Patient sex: M
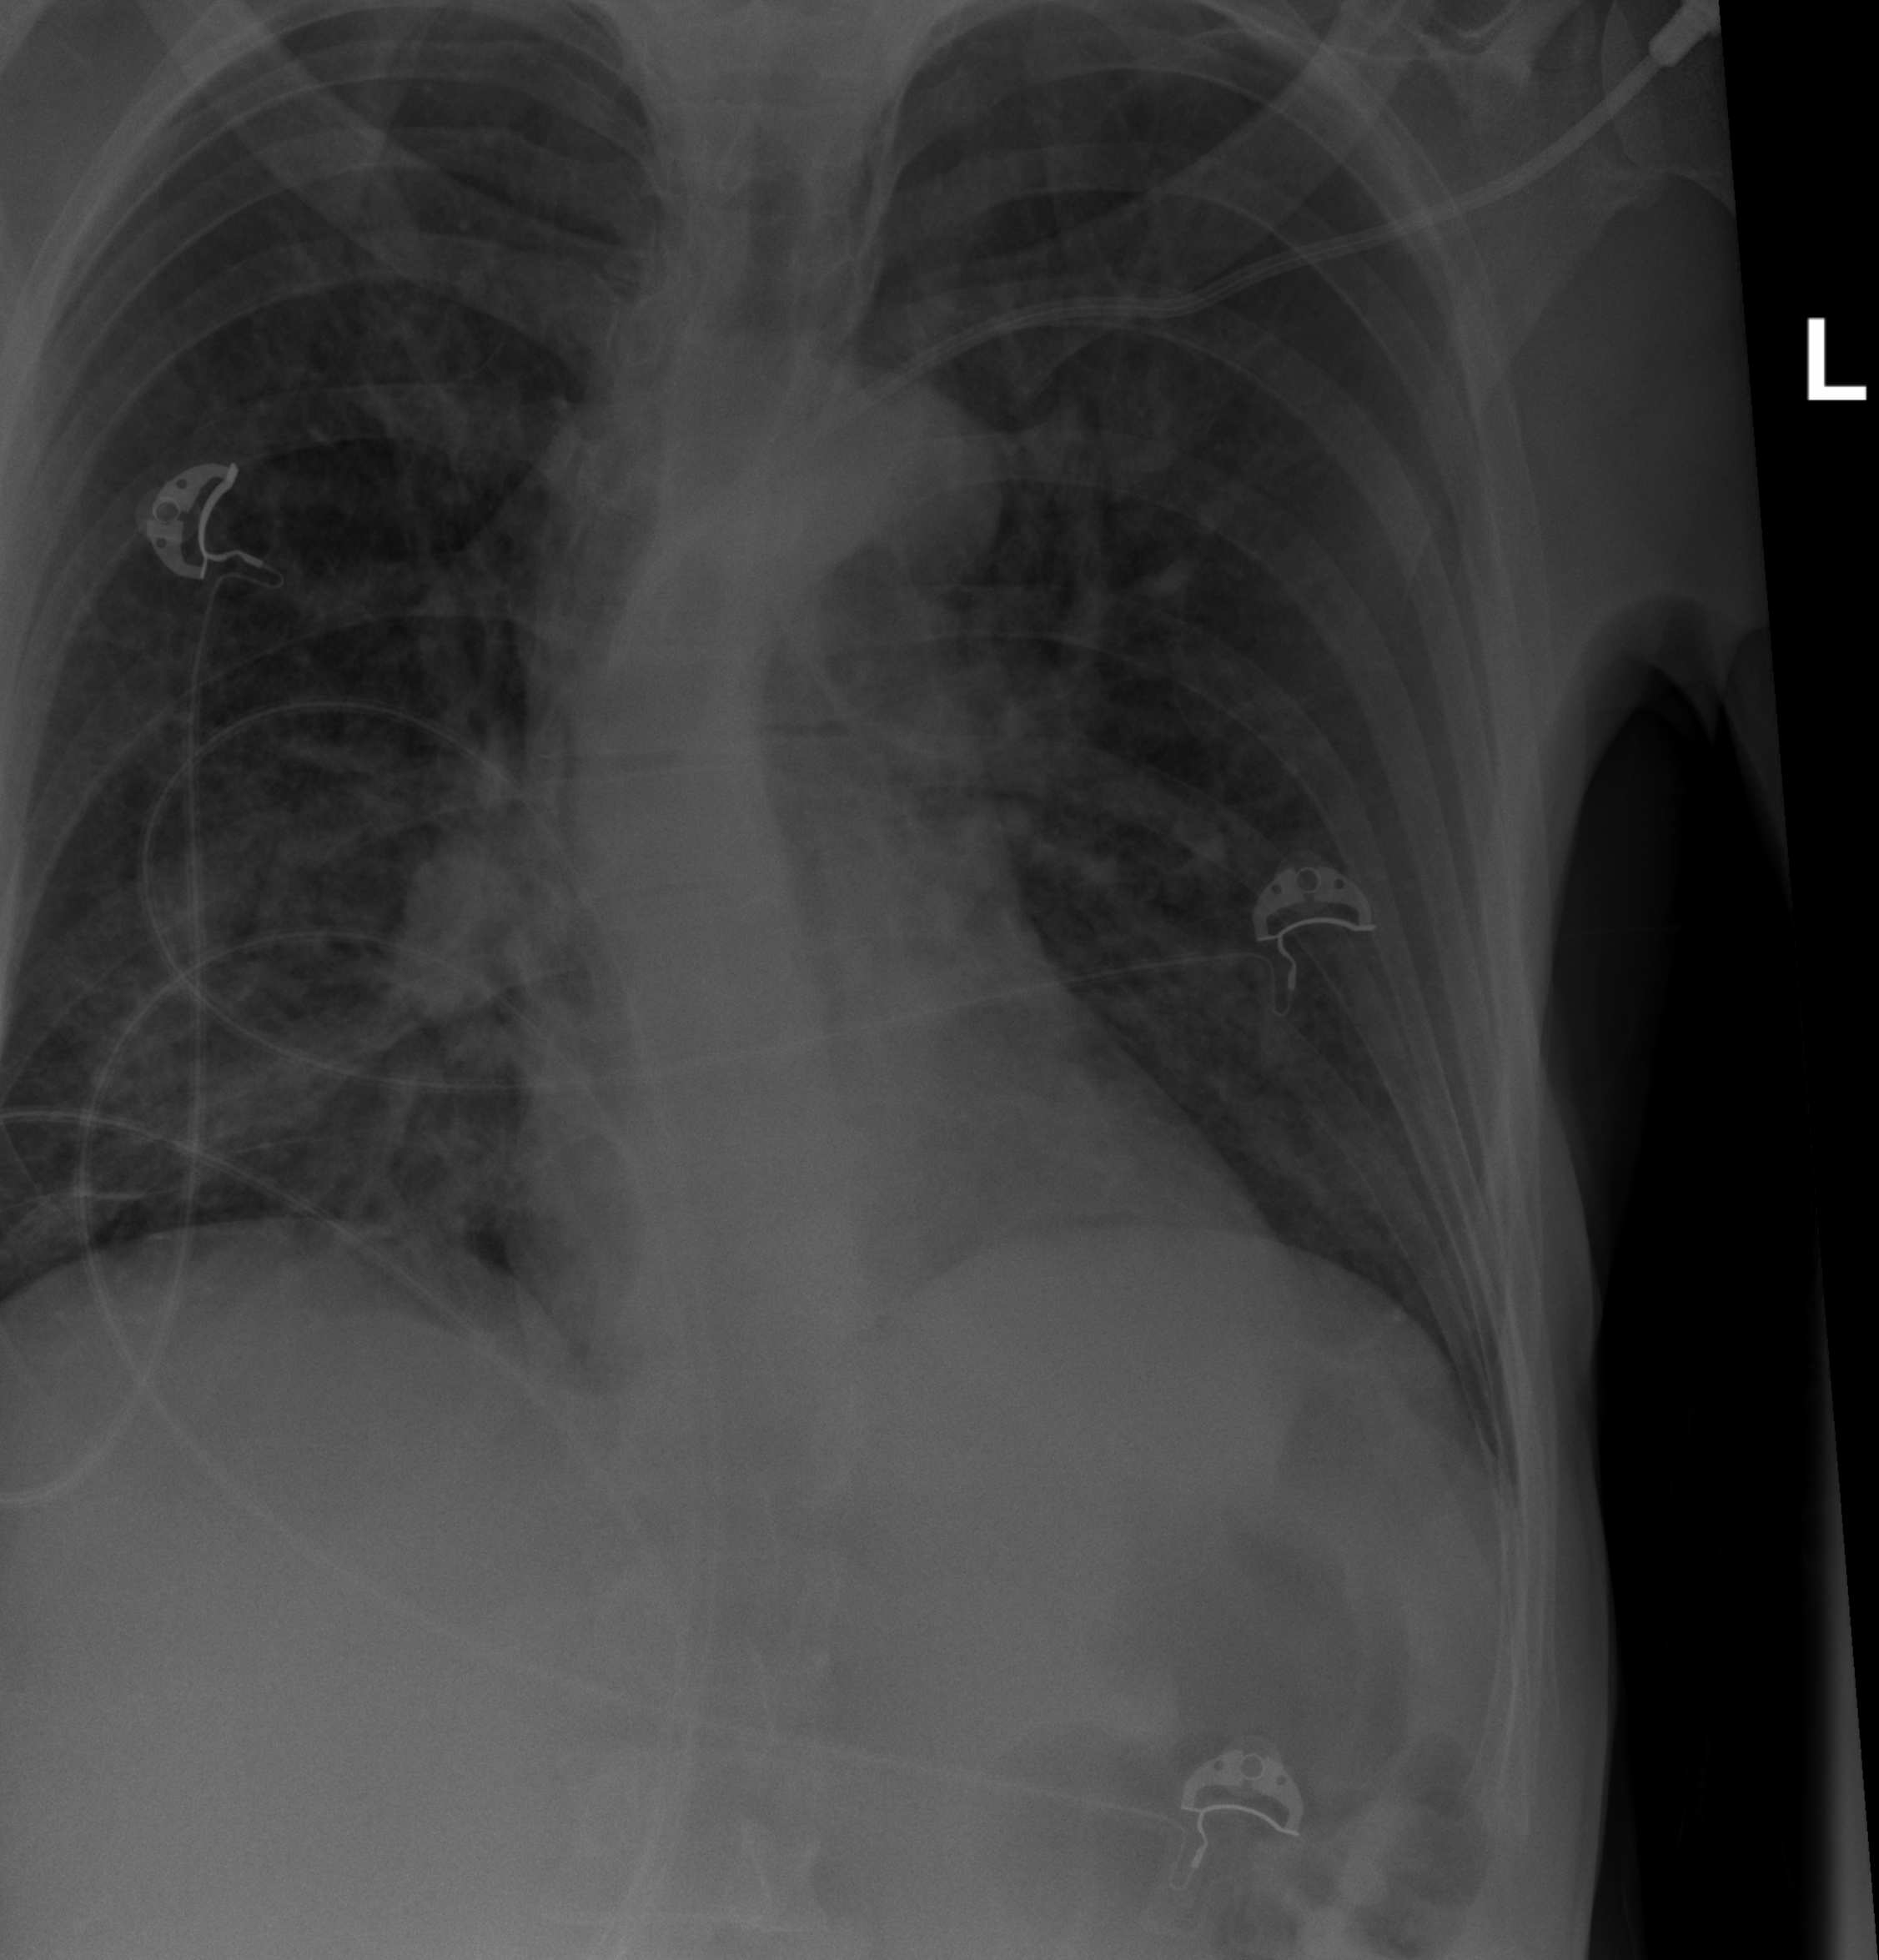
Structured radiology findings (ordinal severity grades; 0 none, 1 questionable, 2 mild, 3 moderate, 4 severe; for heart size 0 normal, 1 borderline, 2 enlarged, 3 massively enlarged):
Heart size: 0
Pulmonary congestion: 1
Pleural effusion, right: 0
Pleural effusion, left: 0
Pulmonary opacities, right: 2
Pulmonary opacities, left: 0
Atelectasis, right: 2
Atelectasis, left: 0